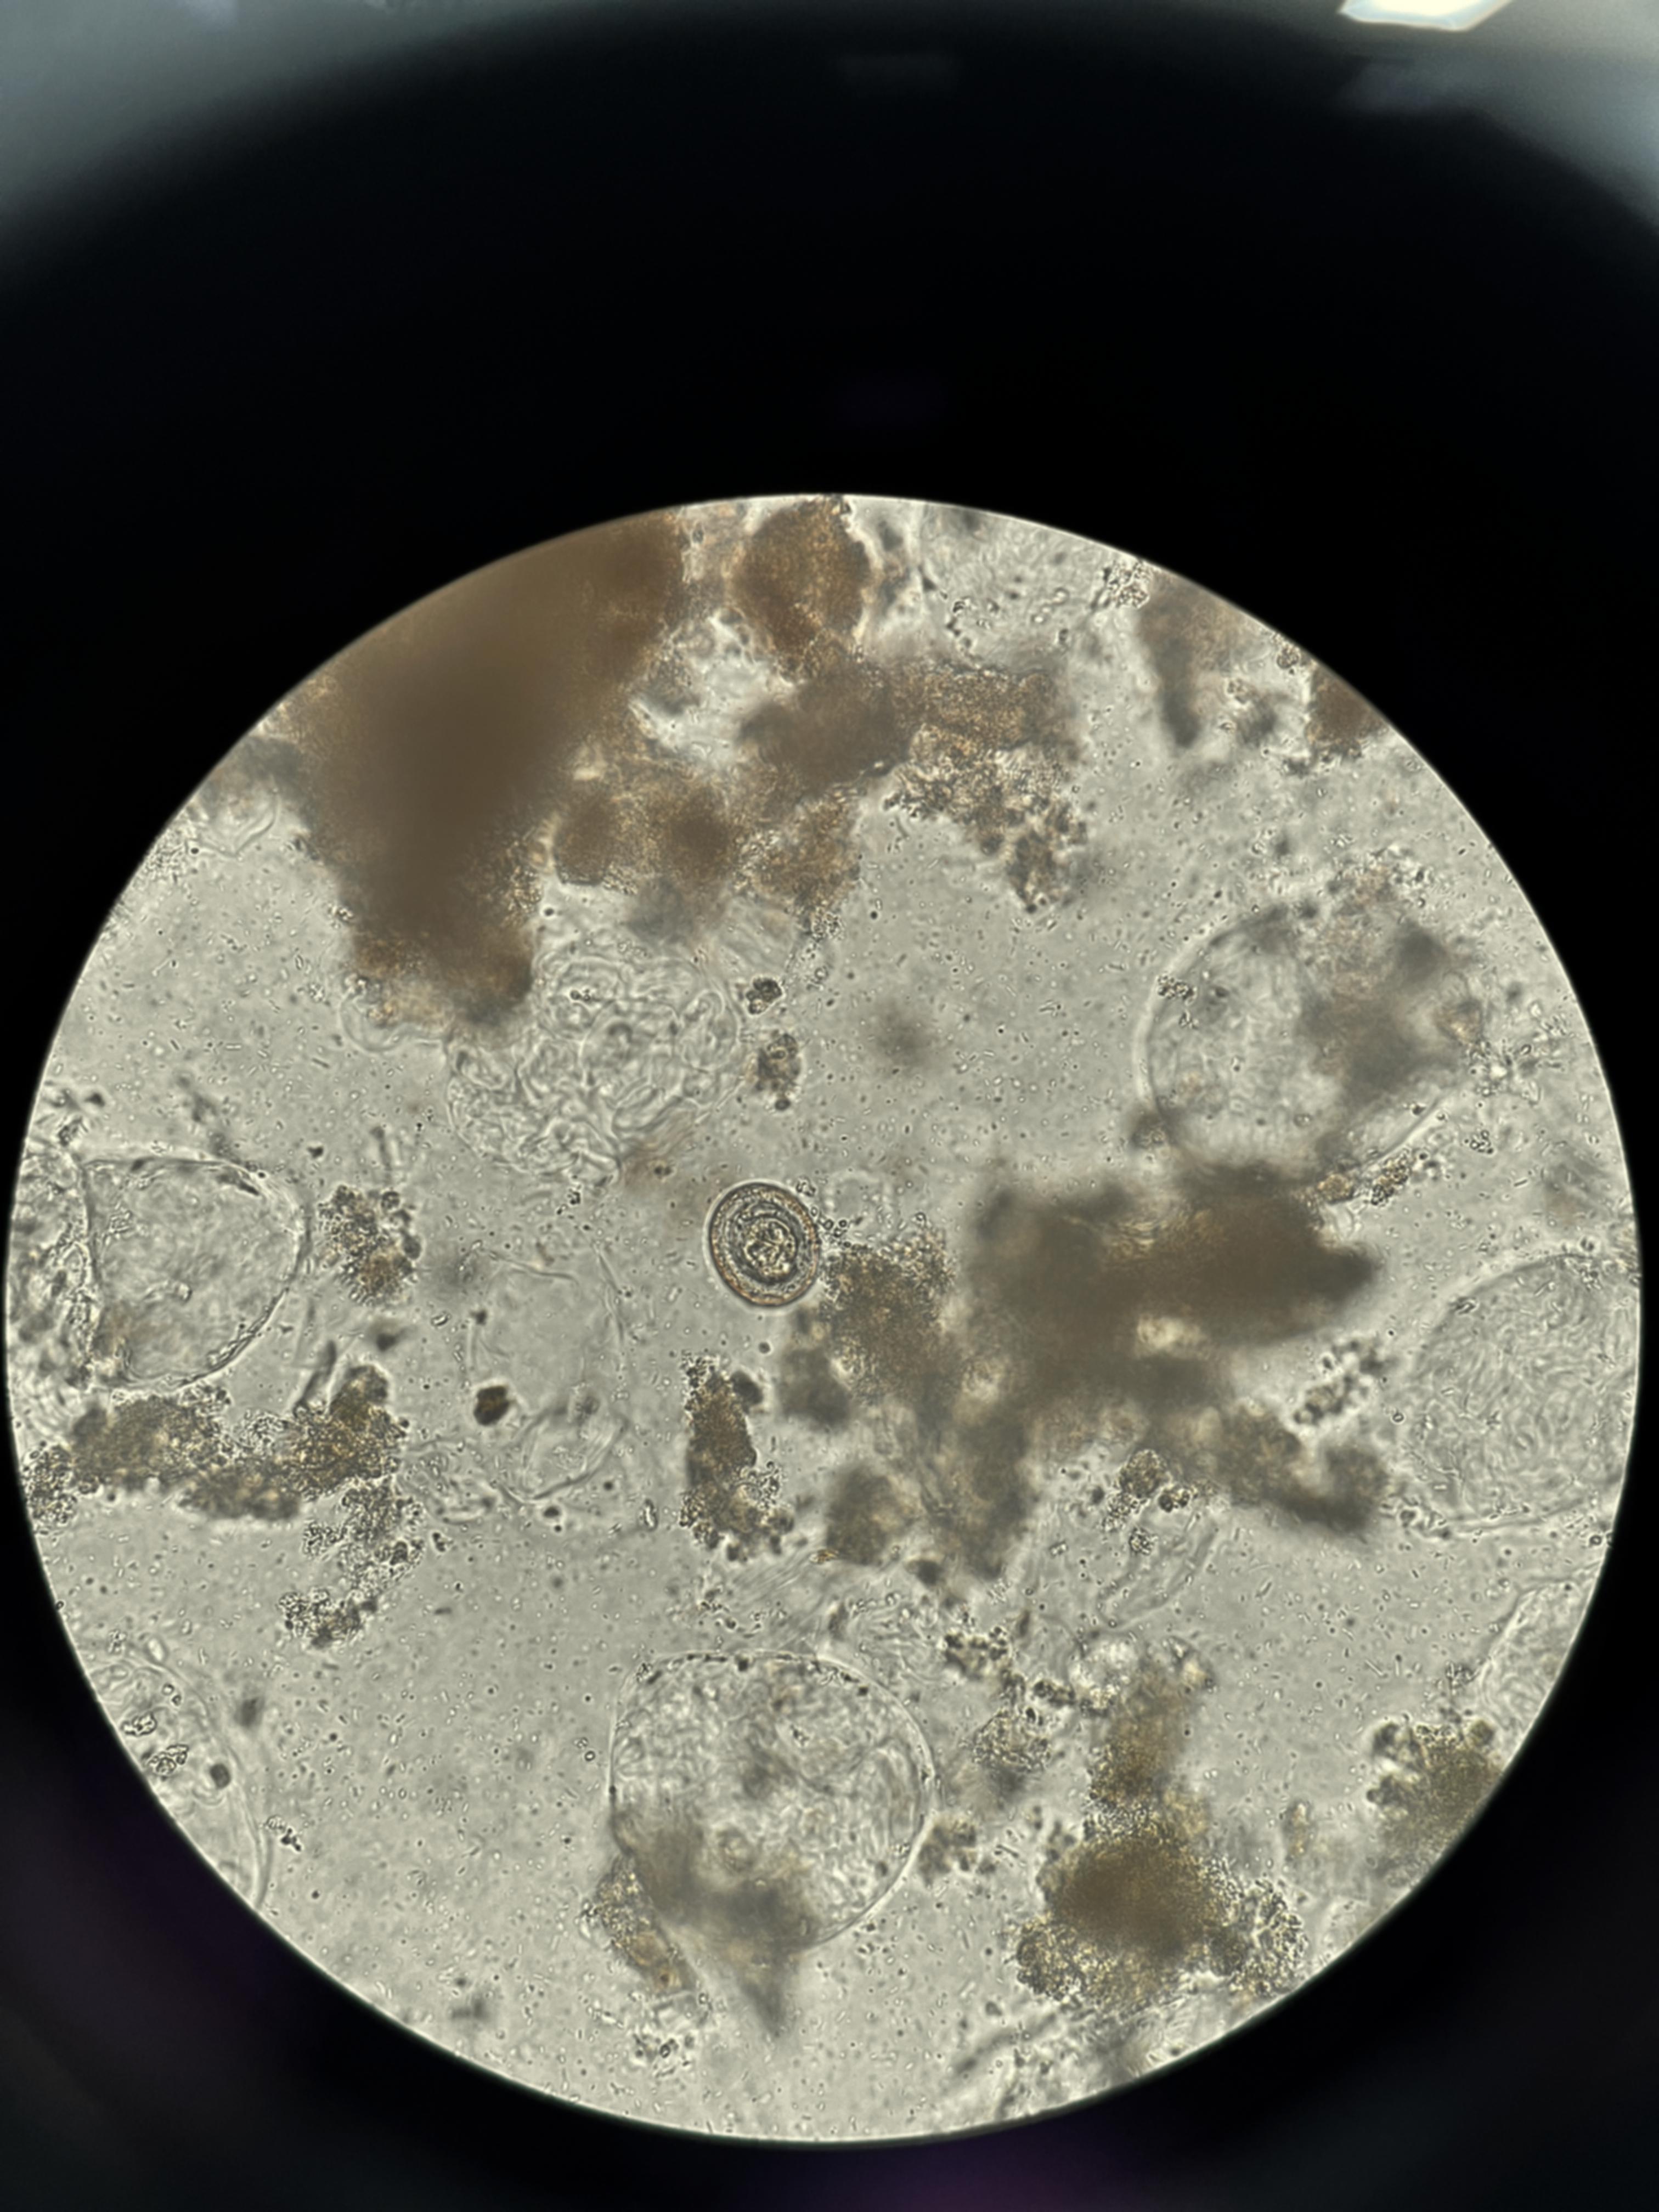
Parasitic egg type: Hymenolepis nana